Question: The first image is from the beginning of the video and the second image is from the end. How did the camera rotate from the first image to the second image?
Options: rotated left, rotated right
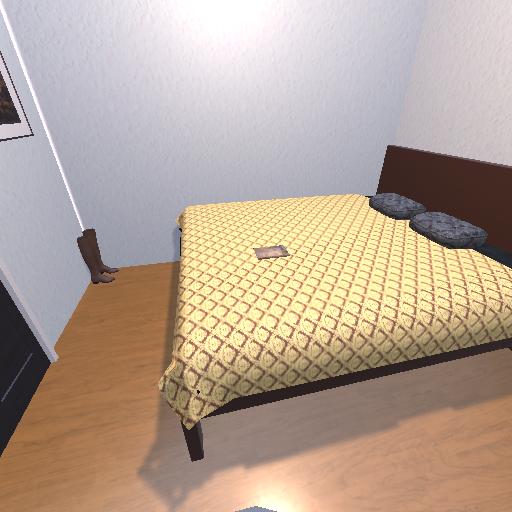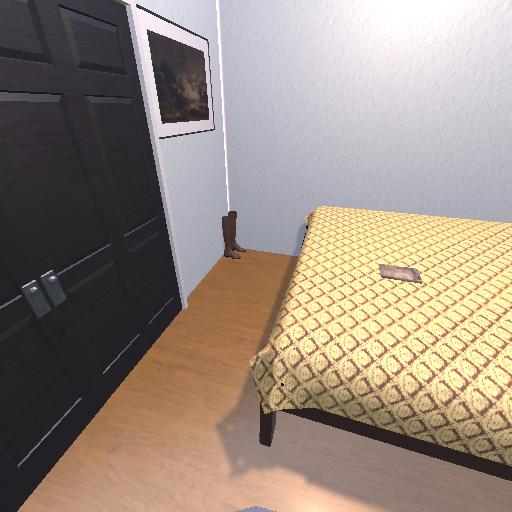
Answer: rotated left